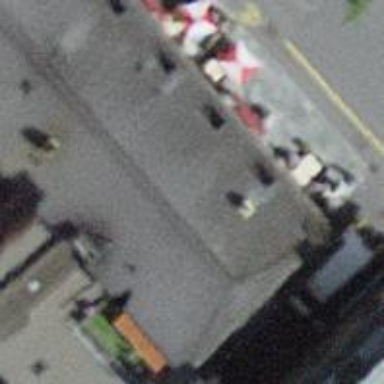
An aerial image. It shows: Restaurant.